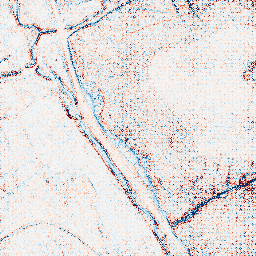
Category: edge_preserving
Decomposition family: anisotropic_diffusion
Decomposition parameters: iterations: 10
kappa: 50
gamma: 0.05
Upsampling method: regularized
Upsampling parameters: scale: 4
lambda_reg: 0.1
Upsampling scale: 4